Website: bh-photo
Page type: customer-info-address
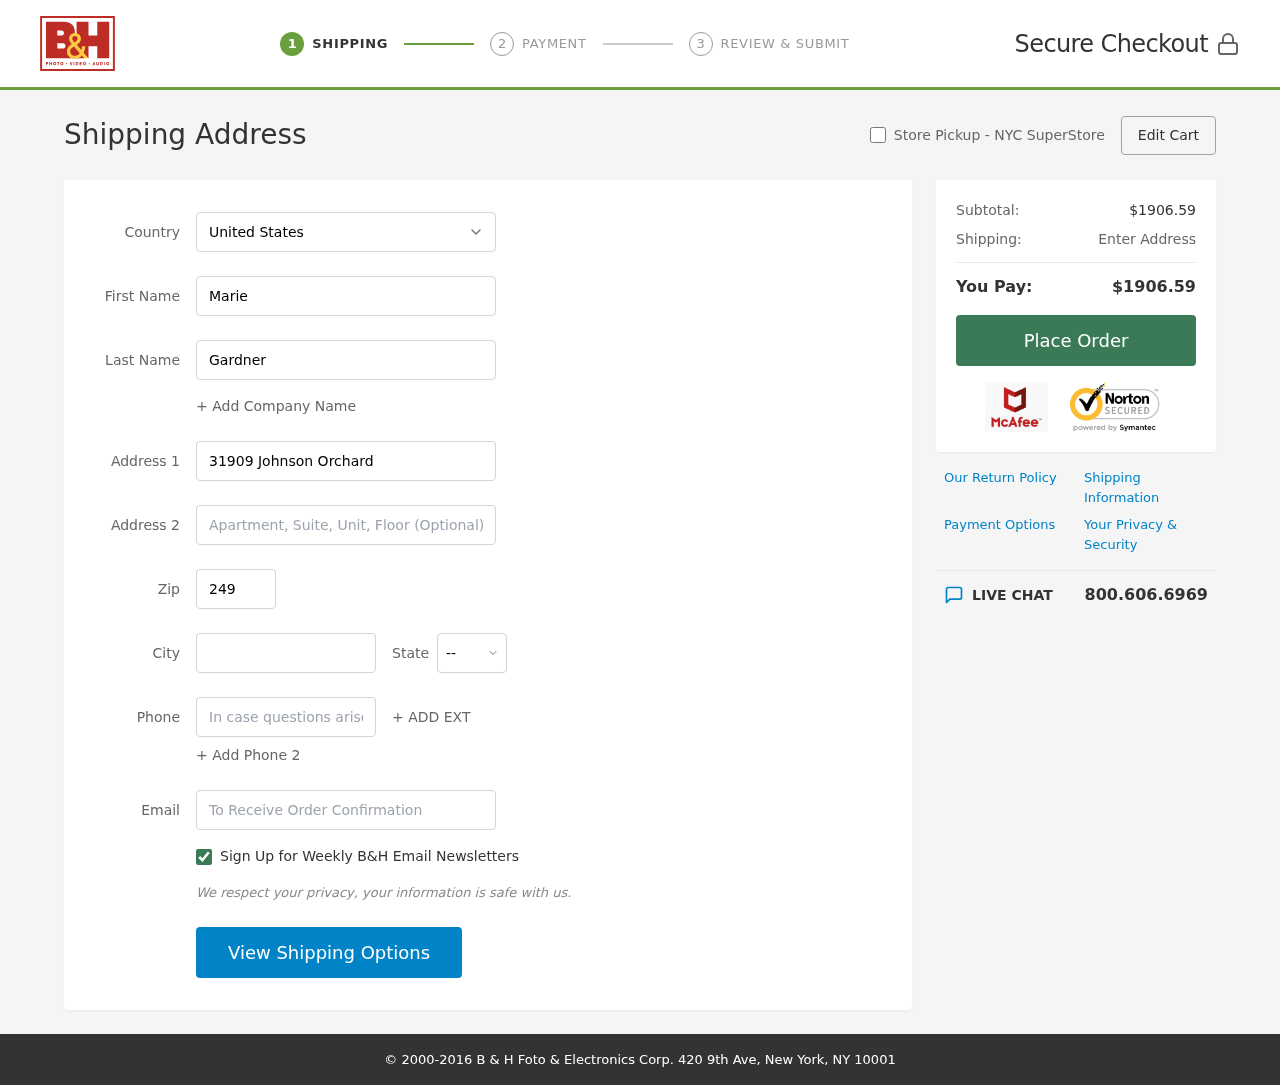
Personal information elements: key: PII_CITY
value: Deanstad
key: PII_COUNTRY
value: United States
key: PII_EMAIL
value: mgardner@hotmail.com
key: PII_FIRSTNAME
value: Marie
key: PII_LASTNAME
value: Gardner
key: PII_PHONE
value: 3738718015
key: PII_POSTCODE
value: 24900
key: PII_STATE_ABBR
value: OH
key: PII_STREET
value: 31909 Johnson Orchard
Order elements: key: ORDER_SUBTOTAL
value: $1906.59
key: ORDER_TOTAL
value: $1906.59